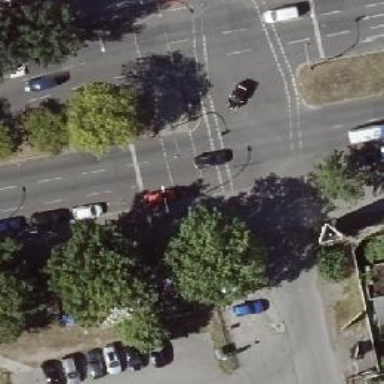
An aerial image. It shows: Asphalt footway with marked crossing equipped with traffic signals.